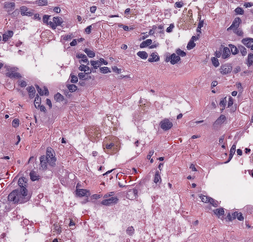
Tumor epithelial tissue: yes
Tumor-associated stroma tissue: yes
Normal tissue: no